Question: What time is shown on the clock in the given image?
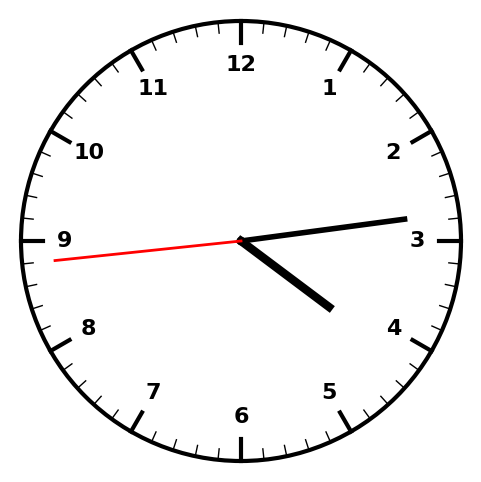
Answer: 04:13:44